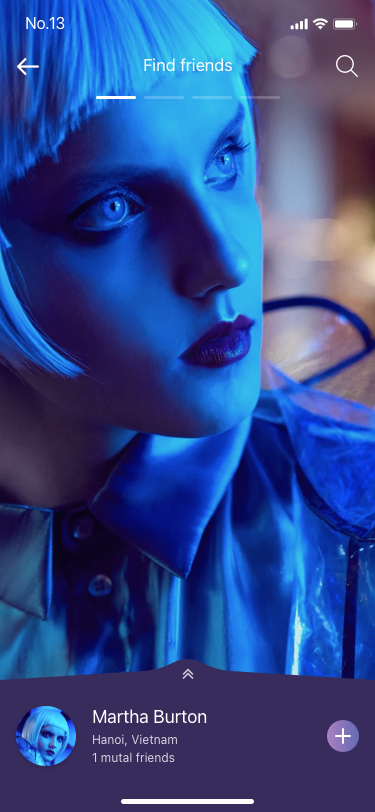
Text in this UI design:
1 mutal friends
Martha Burton
Hanoi, Vietnam